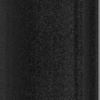
Label: dusty